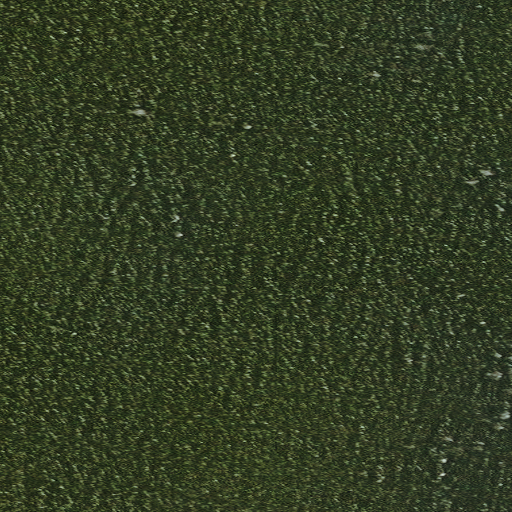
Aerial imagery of island in Alaska named Sand Islands containing only unknown